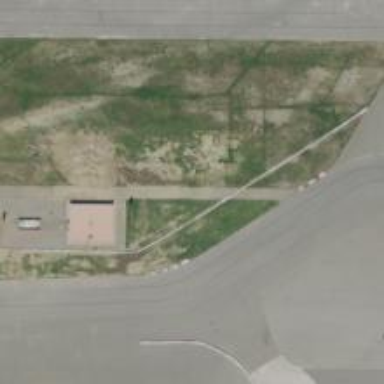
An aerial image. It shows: Raceway for motor sports.